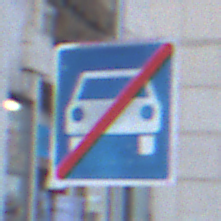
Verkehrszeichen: EndeKraftfahrstrasse
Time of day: SunriseSunset
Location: Outdoor (Urban)
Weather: Clear
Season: NotSpecified
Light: Natural